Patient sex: M
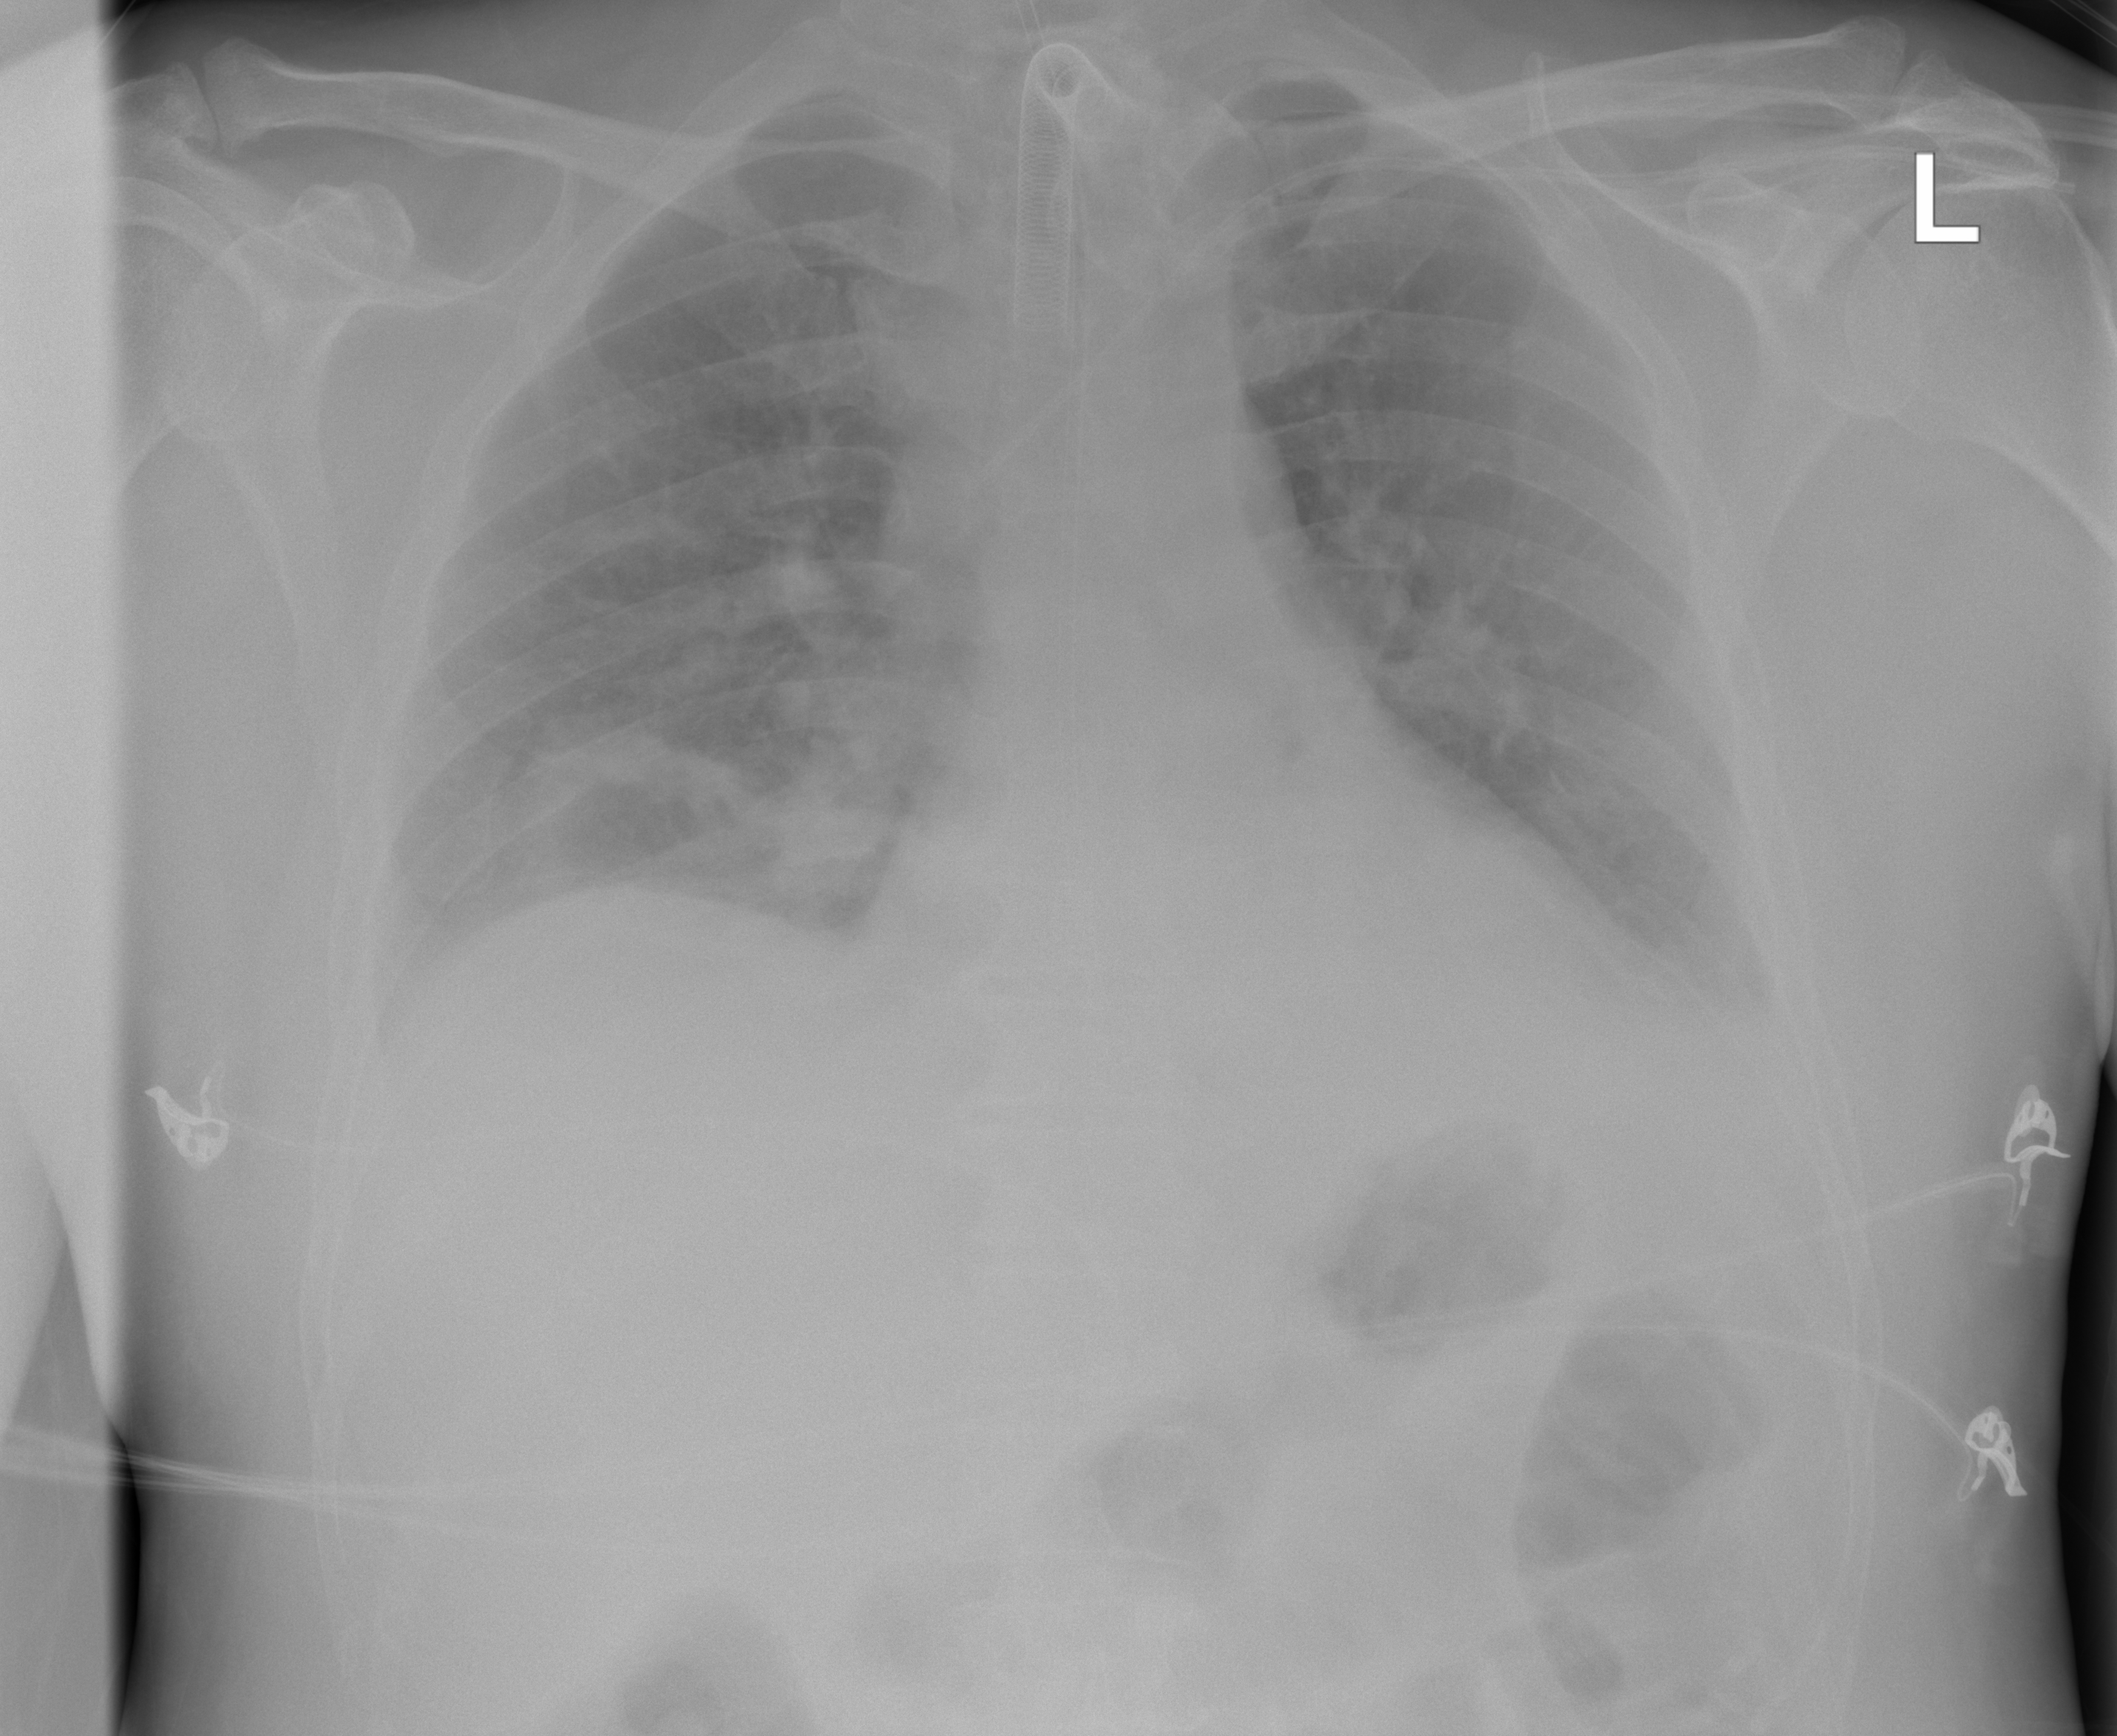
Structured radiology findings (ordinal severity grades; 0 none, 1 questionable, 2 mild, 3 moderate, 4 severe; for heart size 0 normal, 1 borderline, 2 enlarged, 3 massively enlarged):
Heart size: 0
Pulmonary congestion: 1
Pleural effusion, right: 2
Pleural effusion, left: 2
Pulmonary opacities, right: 1
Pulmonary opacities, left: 0
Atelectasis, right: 2
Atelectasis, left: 0